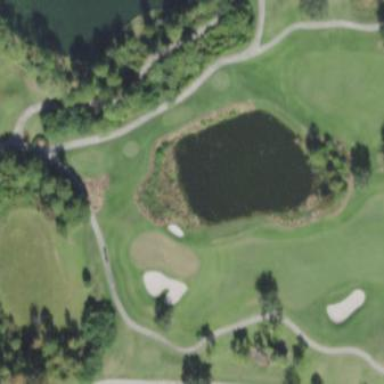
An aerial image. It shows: Water hazard on golf course.